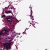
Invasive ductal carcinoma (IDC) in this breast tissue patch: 0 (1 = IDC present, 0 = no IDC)